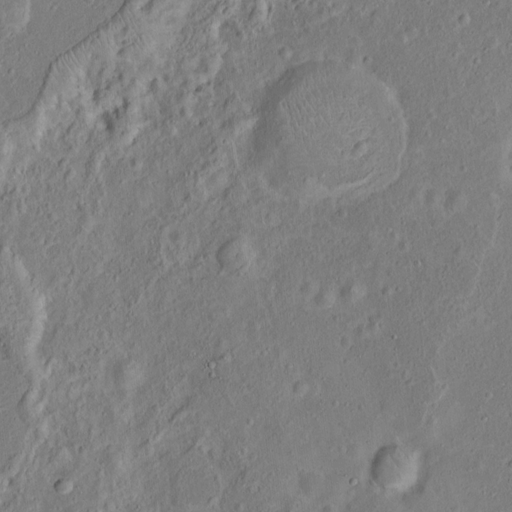
Objects detected: cone